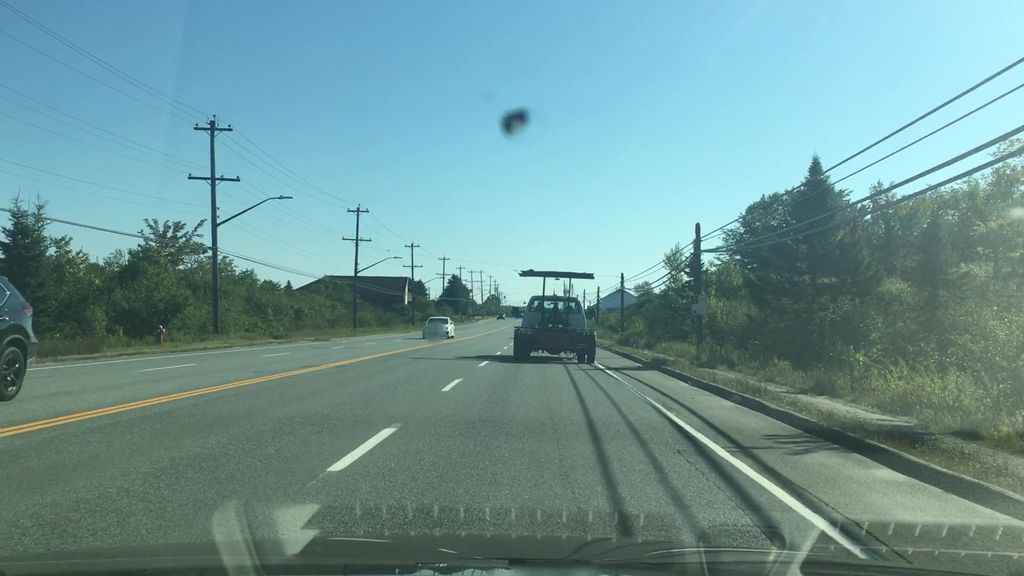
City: halifax